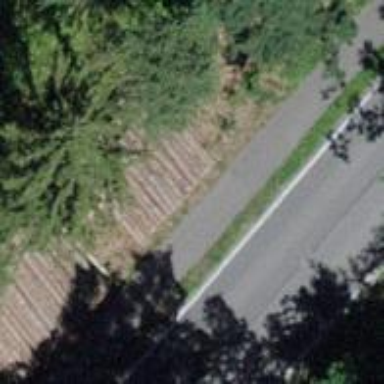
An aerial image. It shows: Asphalt footway.